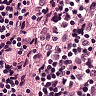
Metastatic tissue present: no